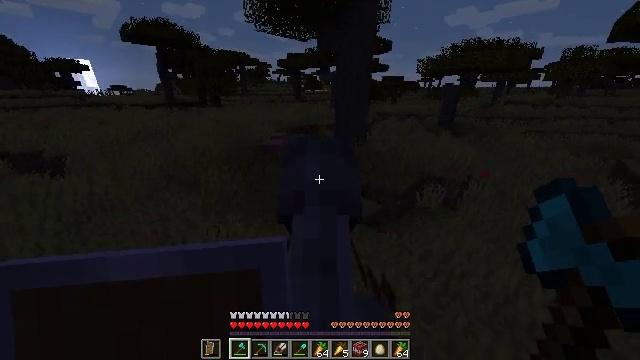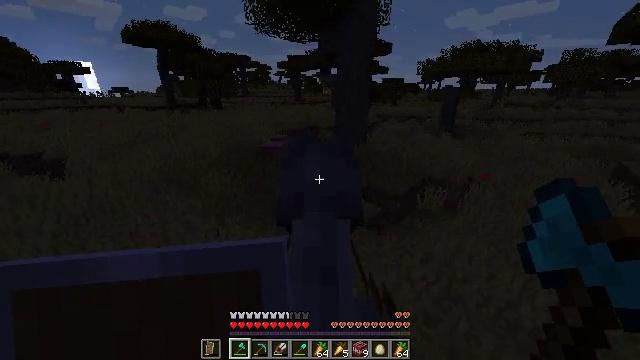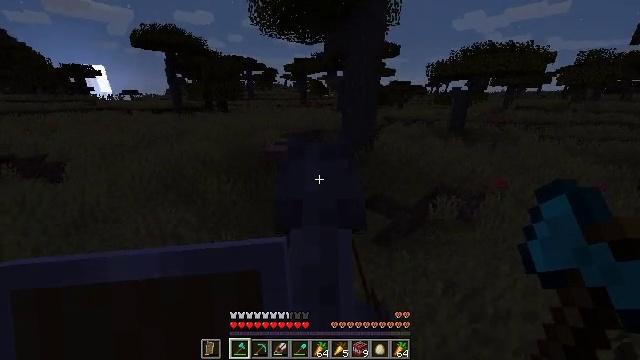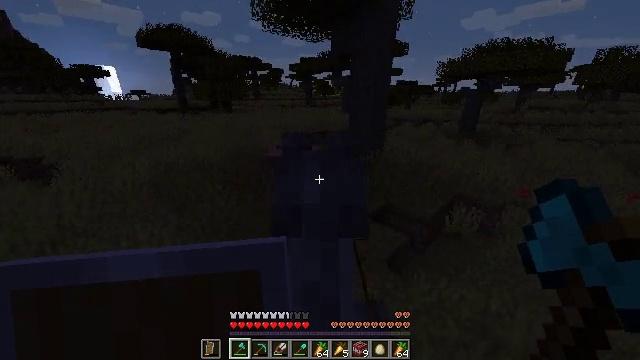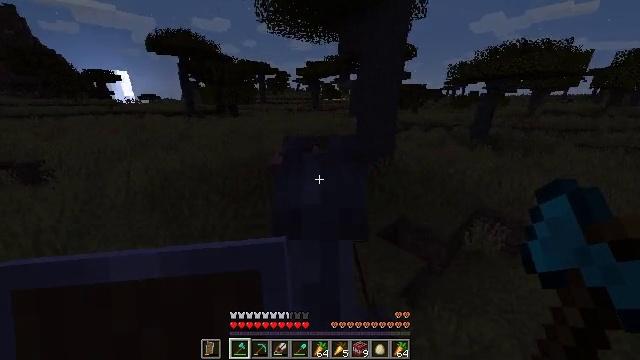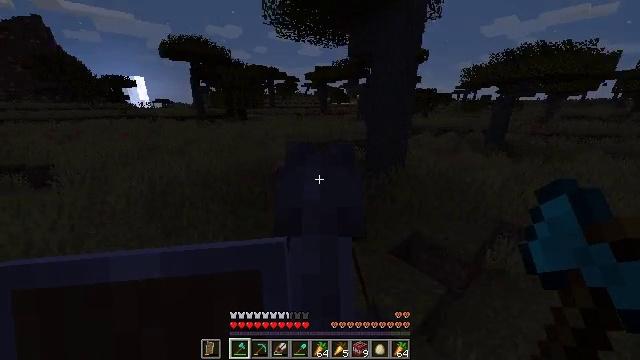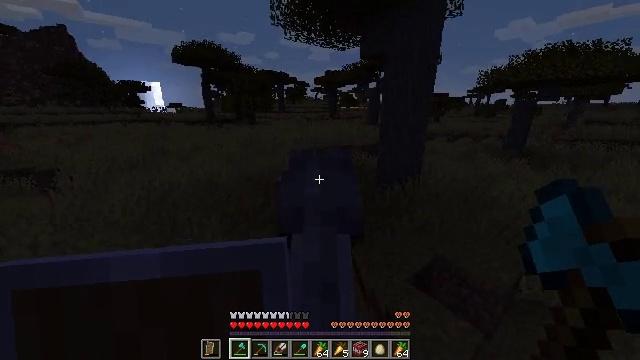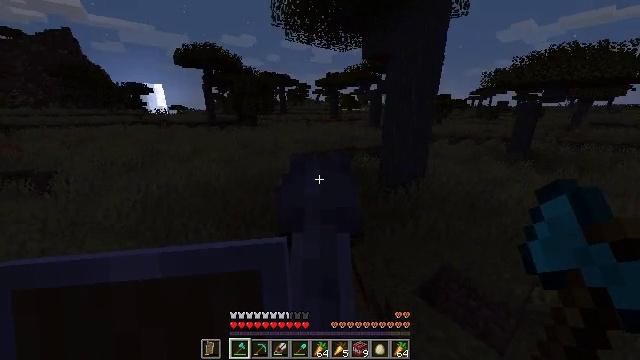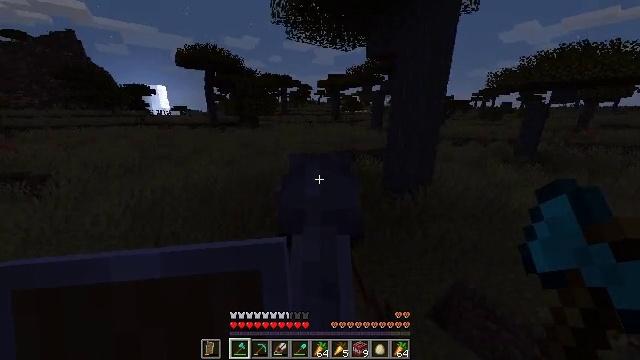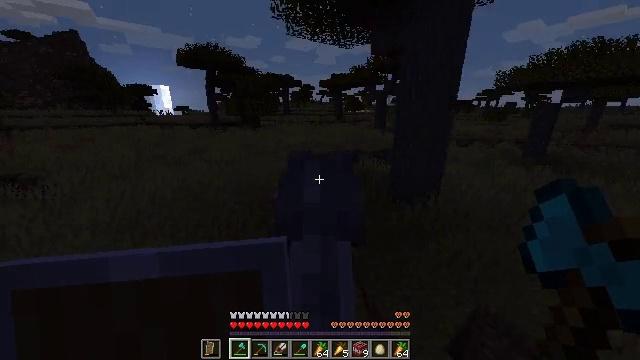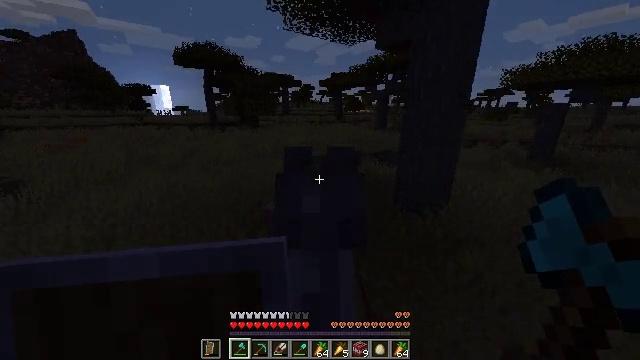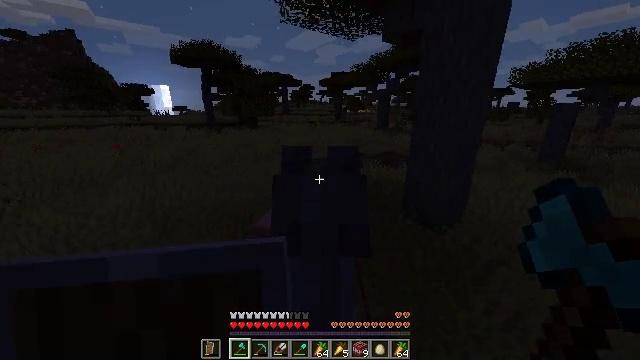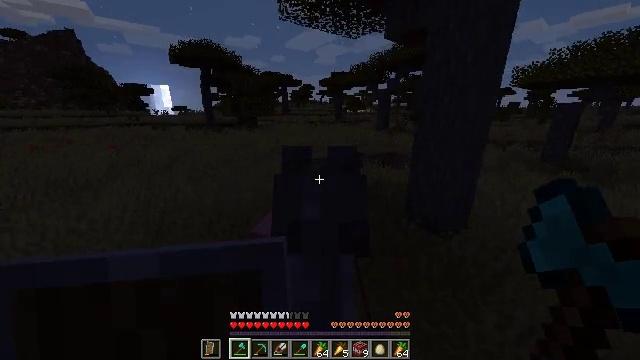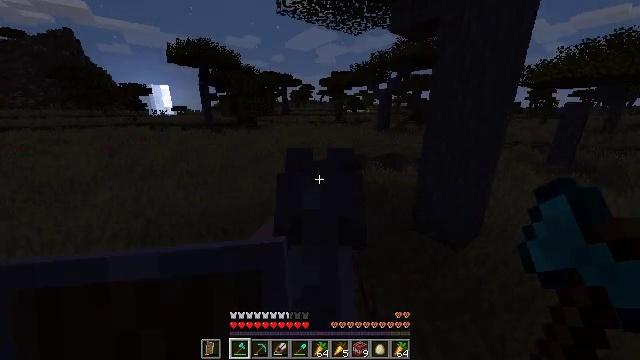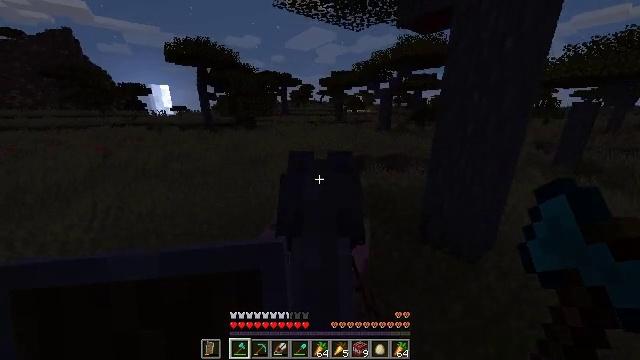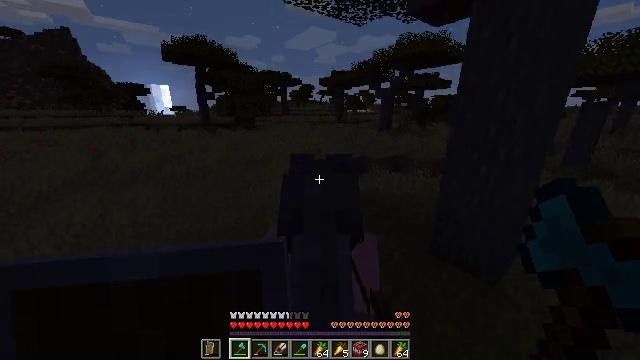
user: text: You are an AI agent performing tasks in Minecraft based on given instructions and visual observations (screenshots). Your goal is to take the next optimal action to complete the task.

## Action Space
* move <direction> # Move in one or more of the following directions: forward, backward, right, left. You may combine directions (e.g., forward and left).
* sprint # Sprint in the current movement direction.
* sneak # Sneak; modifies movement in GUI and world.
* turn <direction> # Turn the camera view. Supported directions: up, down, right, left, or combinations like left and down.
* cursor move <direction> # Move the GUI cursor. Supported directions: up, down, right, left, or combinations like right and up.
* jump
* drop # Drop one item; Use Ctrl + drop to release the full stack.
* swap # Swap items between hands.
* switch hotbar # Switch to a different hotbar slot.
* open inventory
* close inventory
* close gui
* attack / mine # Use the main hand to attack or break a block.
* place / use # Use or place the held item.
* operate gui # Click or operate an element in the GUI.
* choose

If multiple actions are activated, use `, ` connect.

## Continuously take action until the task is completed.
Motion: motion action
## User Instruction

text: Break the fire block.
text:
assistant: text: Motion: move forward, sprint, turn left
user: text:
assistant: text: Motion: move forward, sprint, turn left
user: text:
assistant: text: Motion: move forward, sprint
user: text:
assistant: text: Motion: move forward, sprint, turn left
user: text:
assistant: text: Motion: move forward, sprint, turn left and up
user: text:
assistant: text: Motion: move forward, sprint, turn left and up
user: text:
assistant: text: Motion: move forward, sprint
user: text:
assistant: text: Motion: move forward, sprint
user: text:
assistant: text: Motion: move forward, sprint
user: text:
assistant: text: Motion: move forward, sprint
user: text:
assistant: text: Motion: move forward
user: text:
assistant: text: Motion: move forward
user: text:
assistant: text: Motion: move forward
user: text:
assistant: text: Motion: move forward
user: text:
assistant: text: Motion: no_op
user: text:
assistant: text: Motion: no_op
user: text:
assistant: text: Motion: no_op
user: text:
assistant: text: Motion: no_op
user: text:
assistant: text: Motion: no_op
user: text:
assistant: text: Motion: no_op
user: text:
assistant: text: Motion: no_op
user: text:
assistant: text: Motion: move forward
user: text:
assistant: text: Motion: move forward
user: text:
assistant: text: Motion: move forward
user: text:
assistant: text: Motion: move forward, sprint
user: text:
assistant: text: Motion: move forward, sprint
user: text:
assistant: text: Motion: move forward, sprint
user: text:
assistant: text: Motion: move forward, sprint
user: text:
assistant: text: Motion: move forward, sprint
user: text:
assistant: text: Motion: move forward, sprint